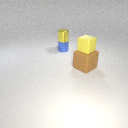
small yellow metal cylinder above small blue metal cylinder